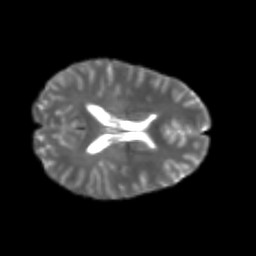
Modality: T2w
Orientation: axial
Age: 23
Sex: female
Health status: healthy
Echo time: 0.074 s